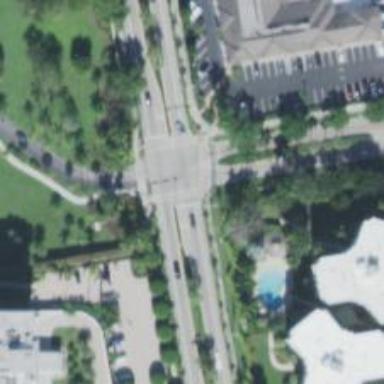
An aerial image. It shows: Footway with crossing lines.